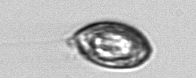
Label: Katodinium_or_Torodinium